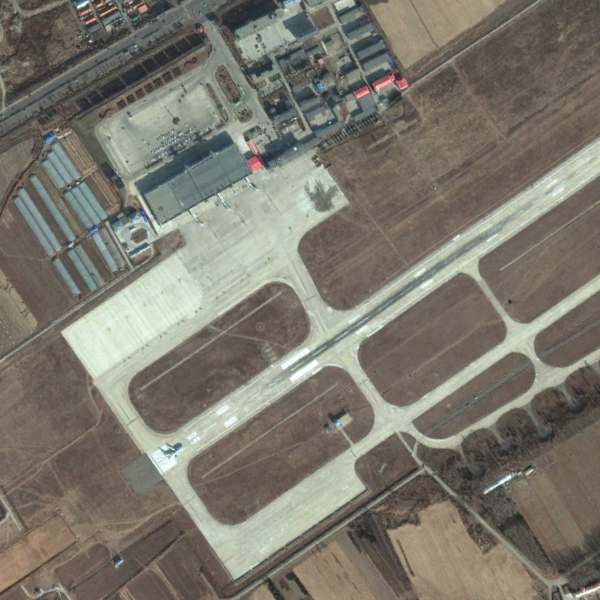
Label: Airport